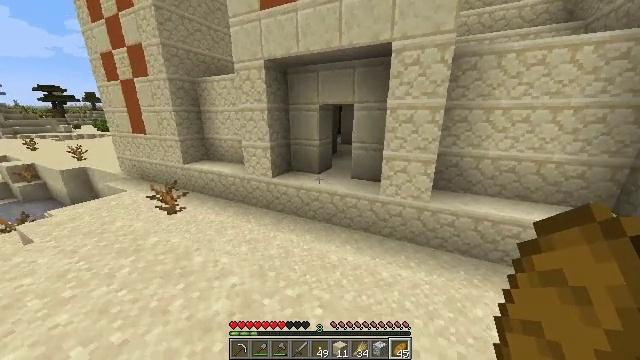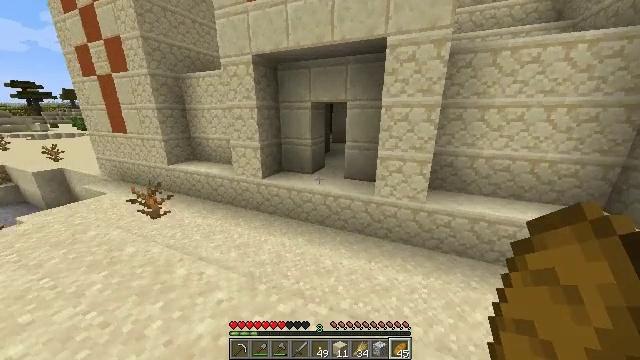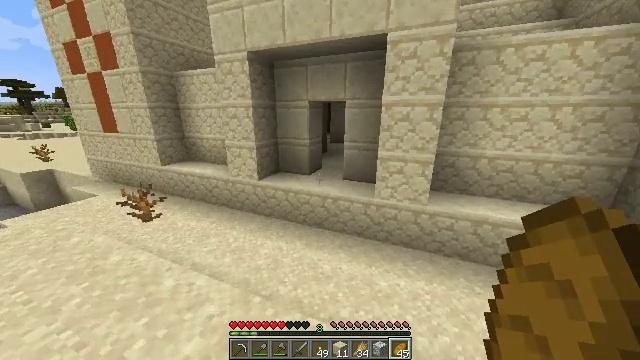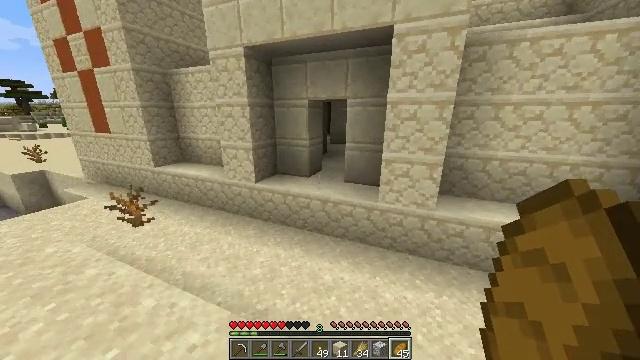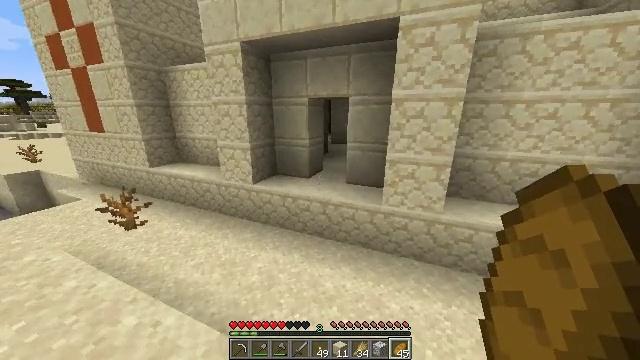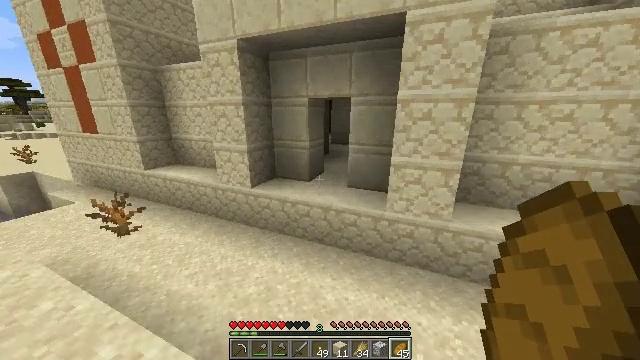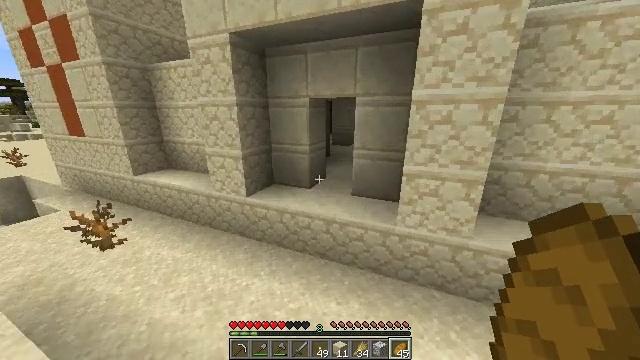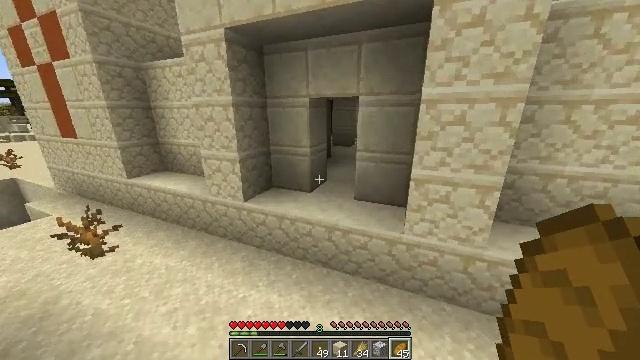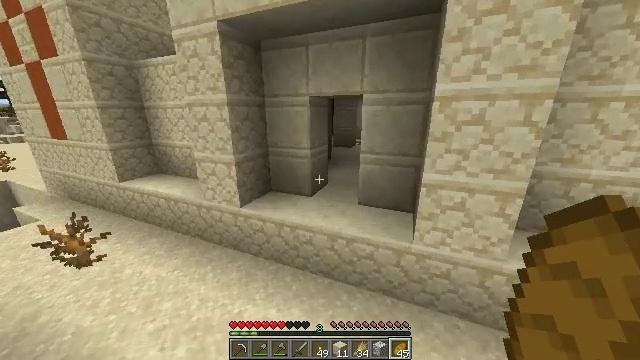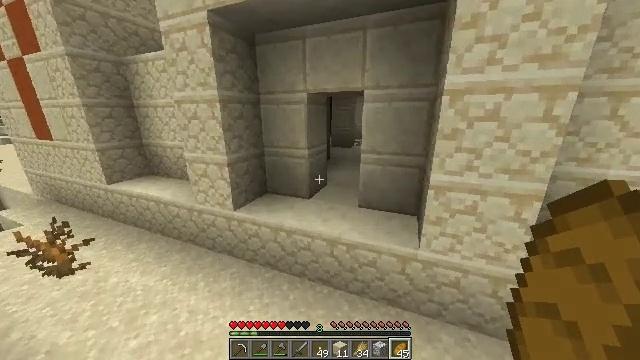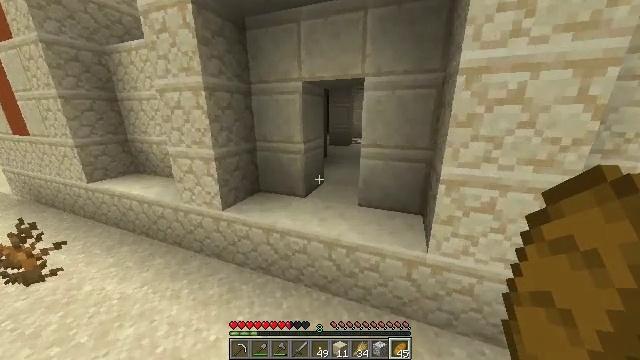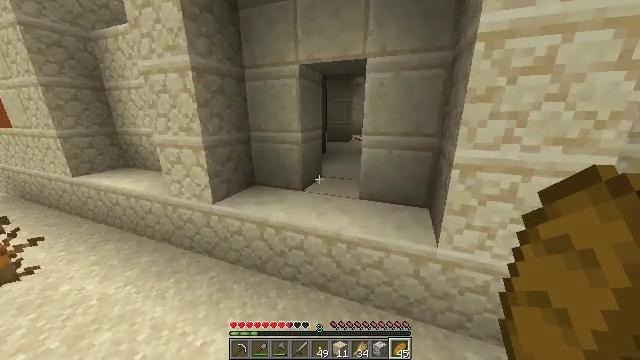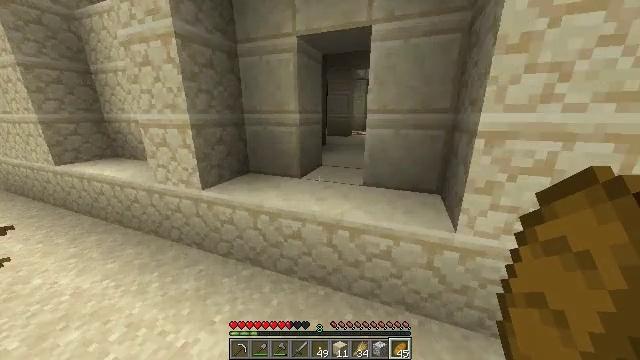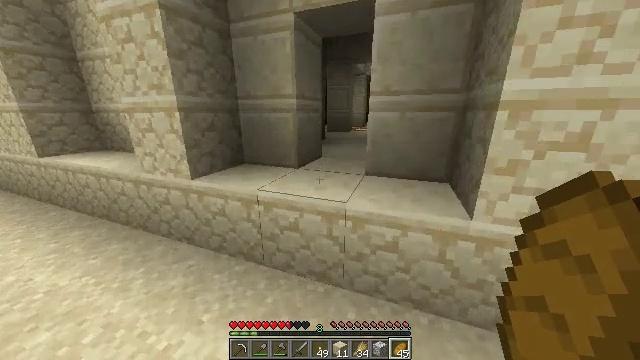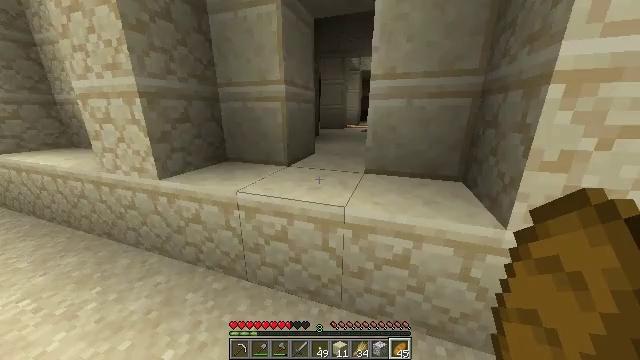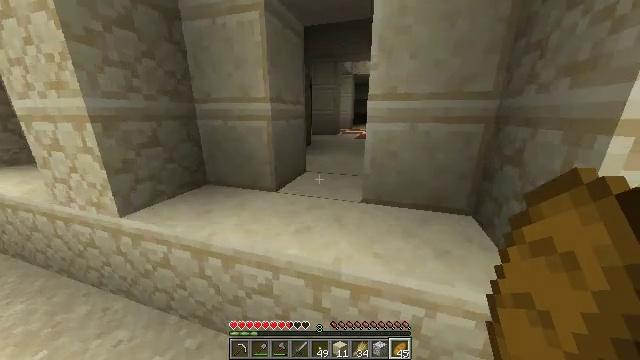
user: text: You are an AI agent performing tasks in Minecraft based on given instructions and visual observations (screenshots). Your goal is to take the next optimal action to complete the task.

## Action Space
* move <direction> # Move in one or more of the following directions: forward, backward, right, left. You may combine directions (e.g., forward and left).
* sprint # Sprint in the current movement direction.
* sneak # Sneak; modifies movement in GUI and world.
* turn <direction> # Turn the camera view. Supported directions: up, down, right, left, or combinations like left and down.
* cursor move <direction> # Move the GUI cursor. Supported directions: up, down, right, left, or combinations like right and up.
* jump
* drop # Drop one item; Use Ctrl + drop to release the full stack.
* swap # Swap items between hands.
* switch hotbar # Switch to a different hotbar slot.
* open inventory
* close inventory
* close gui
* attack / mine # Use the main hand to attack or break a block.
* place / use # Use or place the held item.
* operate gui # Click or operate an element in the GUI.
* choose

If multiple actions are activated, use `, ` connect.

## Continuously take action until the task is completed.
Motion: motion action
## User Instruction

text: Dig out the orange terracotta.
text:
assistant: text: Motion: move forward, sprint, turn right
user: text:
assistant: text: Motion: move forward, sprint
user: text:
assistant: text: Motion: move forward, sprint
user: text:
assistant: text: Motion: move forward, sprint
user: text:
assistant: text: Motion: move forward, sprint
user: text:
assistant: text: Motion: move forward, sprint
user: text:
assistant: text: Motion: move forward, sprint
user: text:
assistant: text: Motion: move forward, sprint
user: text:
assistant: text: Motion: move forward, sprint
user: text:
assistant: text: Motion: move forward, sprint
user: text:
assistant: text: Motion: move forward, sprint
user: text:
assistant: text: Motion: move forward, sprint
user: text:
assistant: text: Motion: move forward, sprint
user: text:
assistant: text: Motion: move forward, sprint, turn right
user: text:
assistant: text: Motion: move forward, sprint, turn right, jump
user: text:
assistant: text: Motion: move forward, sprint, turn right, jump
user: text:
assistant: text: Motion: move forward, sprint, turn right, jump
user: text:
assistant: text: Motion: move forward, sprint, turn right, jump
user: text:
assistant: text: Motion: move forward, sprint, turn right
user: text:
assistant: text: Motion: move forward, sprint, turn right
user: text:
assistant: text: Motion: move forward, sprint, turn right
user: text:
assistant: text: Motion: move forward, sprint, turn right
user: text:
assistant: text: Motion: move forward, sprint
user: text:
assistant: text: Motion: move forward, sprint
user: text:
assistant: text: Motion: move forward, sprint
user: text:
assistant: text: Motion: move forward, sprint
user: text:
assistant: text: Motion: move forward, sprint
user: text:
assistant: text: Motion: move forward, sprint
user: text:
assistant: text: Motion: move forward, sprint, turn down
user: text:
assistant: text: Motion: move forward, sprint, turn down